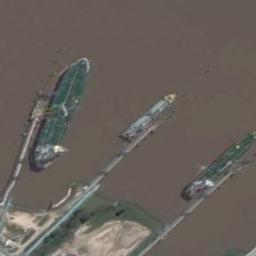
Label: ship